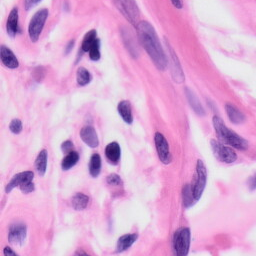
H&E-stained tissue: Skin